Question: The Images which are hyperlinked don't appear to have any horizontal space between them and so look scrunched up. Applying a width doesn't seem to work and I've tried other Answers which don't work.

Here is my PHP code:
'''
<?php
include_once("php_includes/check_login_status.php");
if($user_ok != true || $log_username == ""){
header("location: http://burningchat.tk/home");
exit();
}
$_SESSION['user_id'] = md5(time());
?>
<!DOCTYPE html>
<html>
<head>
<meta charset="UTF-8">
<style>
body{ margin: 0px; text-align: center; font-family: Arial; }
#pagetop{
position: fixed;
top: 0px;
width:100%;
height: 120px;
background: #FF5C26;
color: #FFF;
font-size: 23px;
padding-top: 50px;
transition: height 0.3s linear 0s, padding 0.3s linear 0s;
overflow:hidden;
}
#pagetop > #menu{
position: absolute;
bottom: 0px;
width:100%;
background: #FD4000;
height: 50px;
transition: height 0.3s linear 0s;
}
#wrapper{ margin-top: 230px;
}
#mainbody{
margin-top: 50px;
display:block;
}
</style>
<script>
var pagetop, menu, yPos;
function yScroll(){
pagetop = document.getElementById('pagetop');
menu = document.getElementById('menu');
yPos = window.pageYOffset;
if(yPos > 150){
pagetop.style.height = "36px";
pagetop.style.paddingTop = "8px";
menu.style.height = "0px";
} else {
pagetop.style.height = "120px";
pagetop.style.paddingTop = "50px";
menu.style.height = "50px";
}
}
window.addEventListener("scroll", yScroll);
</script>
</head>
<body>
<div id="pagetop">
The Gaming Hub
<div id="menu"><a href="http://burningchat.tk/home/user.php"><img src="images/home.png" alt="Chat" border="0" title="Go Back to Burning Chat"></a></div>
</div>
<div id="wrapper">
<h1><span style="font-family:tahoma,geneva,sans-serif;">Welcome to the Gaming Hub,</span></h1>
<p><span style="font-family:tahoma,geneva,sans-serif;">Whether the need is for something fun, or just to pass the time. Burning Chat&#39;s Gaming Hub allows a variety of fun activities, all for free.</span></p>
<hr width="50%">
<div id="mainbody">
<a href="http://burningchat.tk/home/chat/type/standard.html"><img src="images/standard.png" alt="Chat" border="0" title="Standard"></a>
<a href="http://burningchat.tk/home/chat/type/carbon.html"><img src="images/carbon.png" alt="Chat" border="0" title="Carbon"></a>
<a href="http://burningchat.tk/home/chat/type/gamer.html"><img src="images/gamer.png" alt="Chat" border="0" title="Gamer"></a>
</body>
</html>
'''
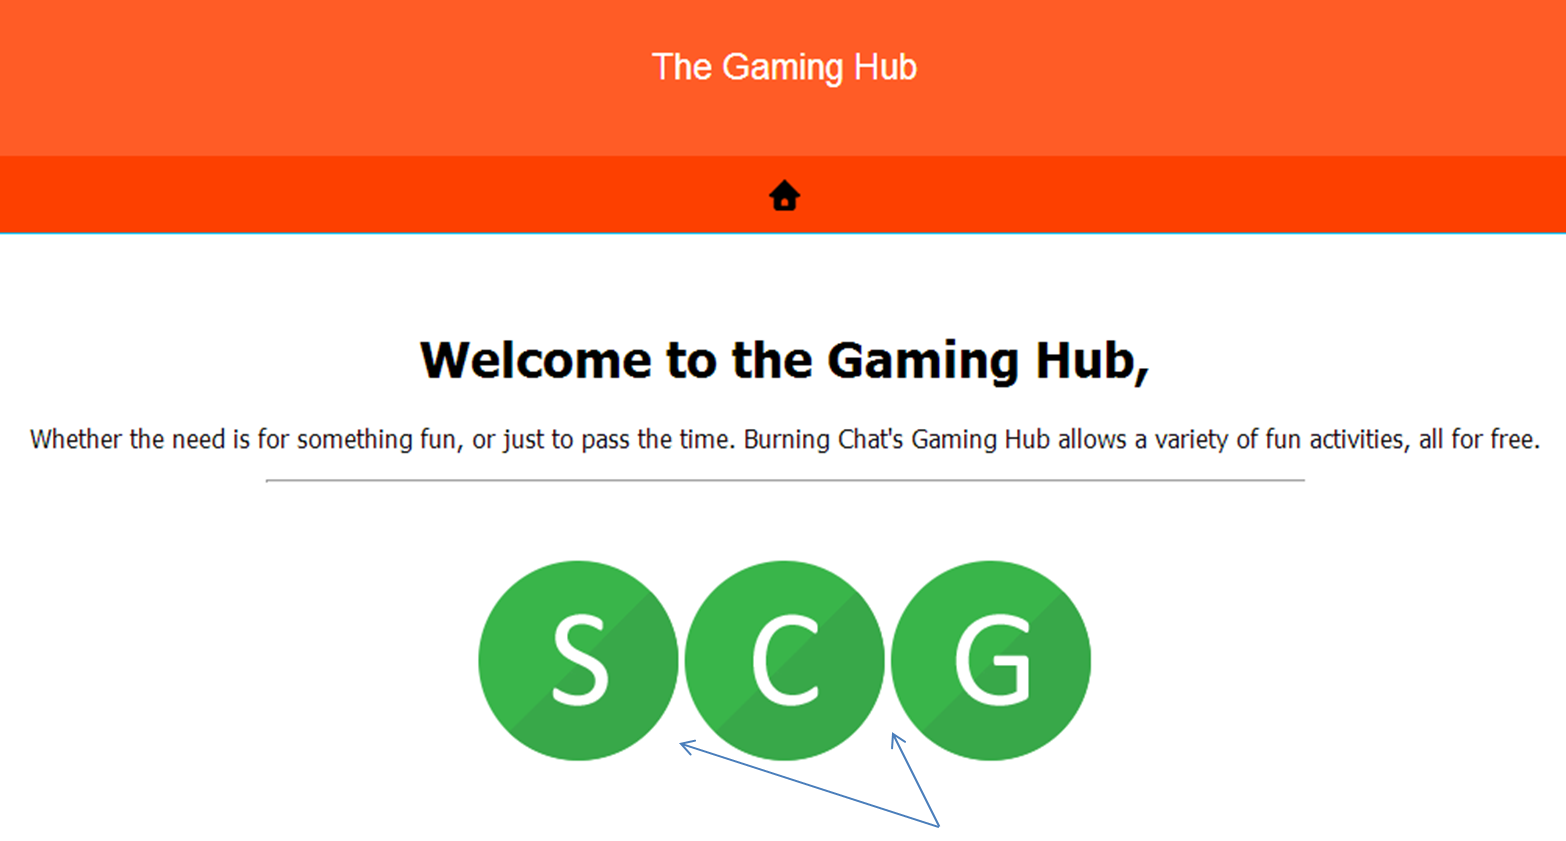
Answer: Use margin in the element like this:
'''
#mainbody a{
margin: 0 5px;
}
'''